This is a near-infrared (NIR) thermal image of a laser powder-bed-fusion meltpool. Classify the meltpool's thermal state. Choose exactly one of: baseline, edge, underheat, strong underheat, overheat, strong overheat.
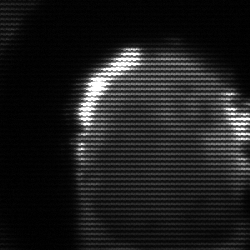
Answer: baseline